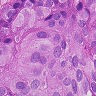
Metastatic tissue present: yes